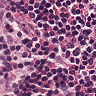
Metastatic tissue present: no